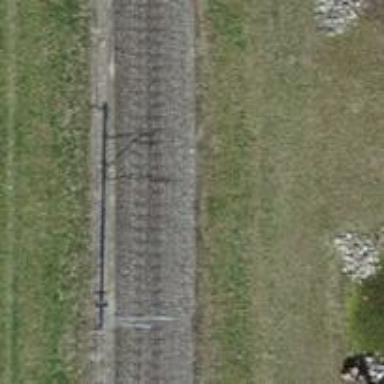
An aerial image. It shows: Narrow-gauge railway track with one electrified contact line.